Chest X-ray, AP view. Patient: 18 years old, sex M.
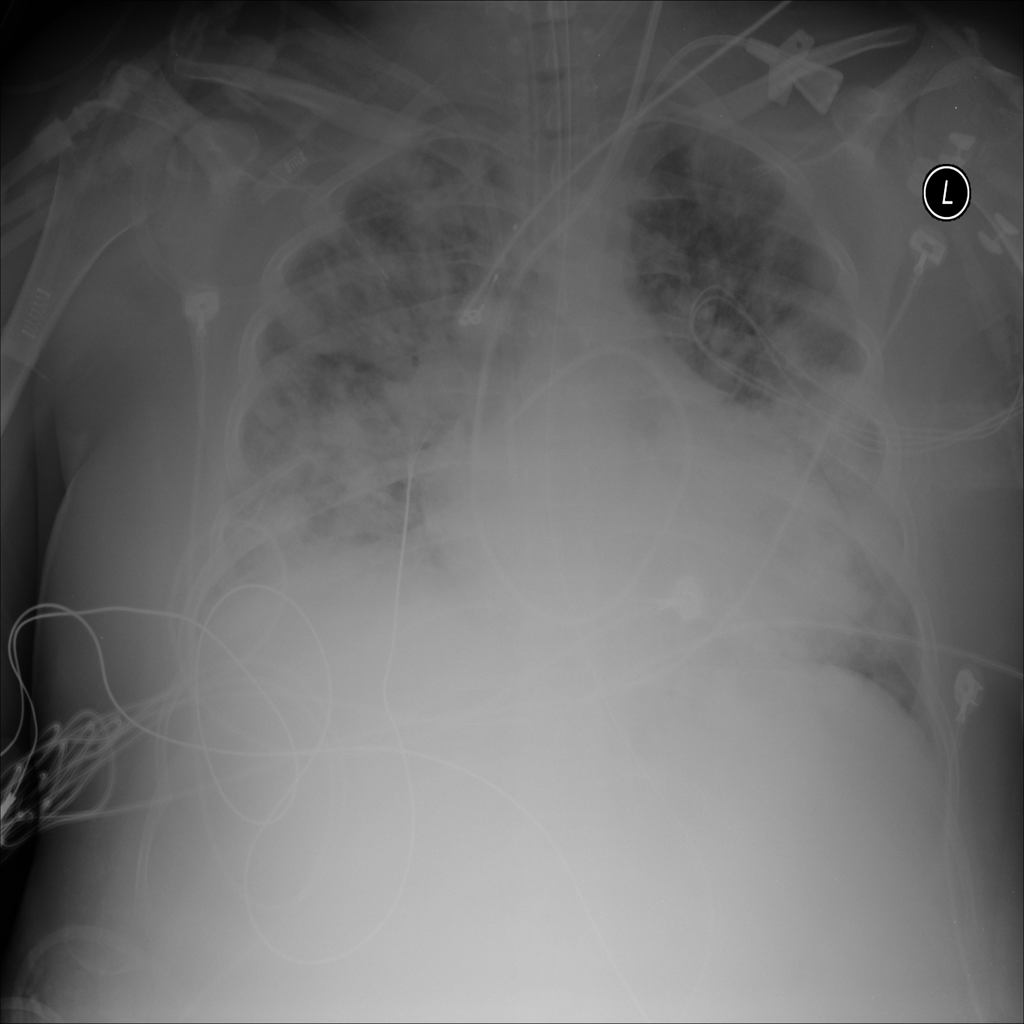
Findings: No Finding